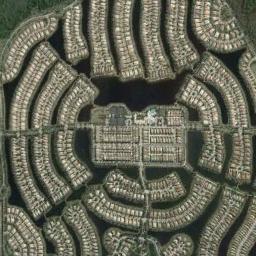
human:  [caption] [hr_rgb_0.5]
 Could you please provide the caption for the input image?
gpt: The dense residential is next to the water .

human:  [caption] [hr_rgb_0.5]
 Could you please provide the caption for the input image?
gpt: A dense residential area has lots of houses arranged neatly in the lawn .

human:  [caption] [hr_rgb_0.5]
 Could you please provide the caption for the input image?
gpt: There are many houses .

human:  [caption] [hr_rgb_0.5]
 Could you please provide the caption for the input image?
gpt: There are many roads and densely arranged houses and trees of different shapes and shapes in the island-like settlements surrounded by the lake .

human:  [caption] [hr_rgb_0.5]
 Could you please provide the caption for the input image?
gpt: There are many white buildings arranged neatly on dense residential area .